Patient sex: M
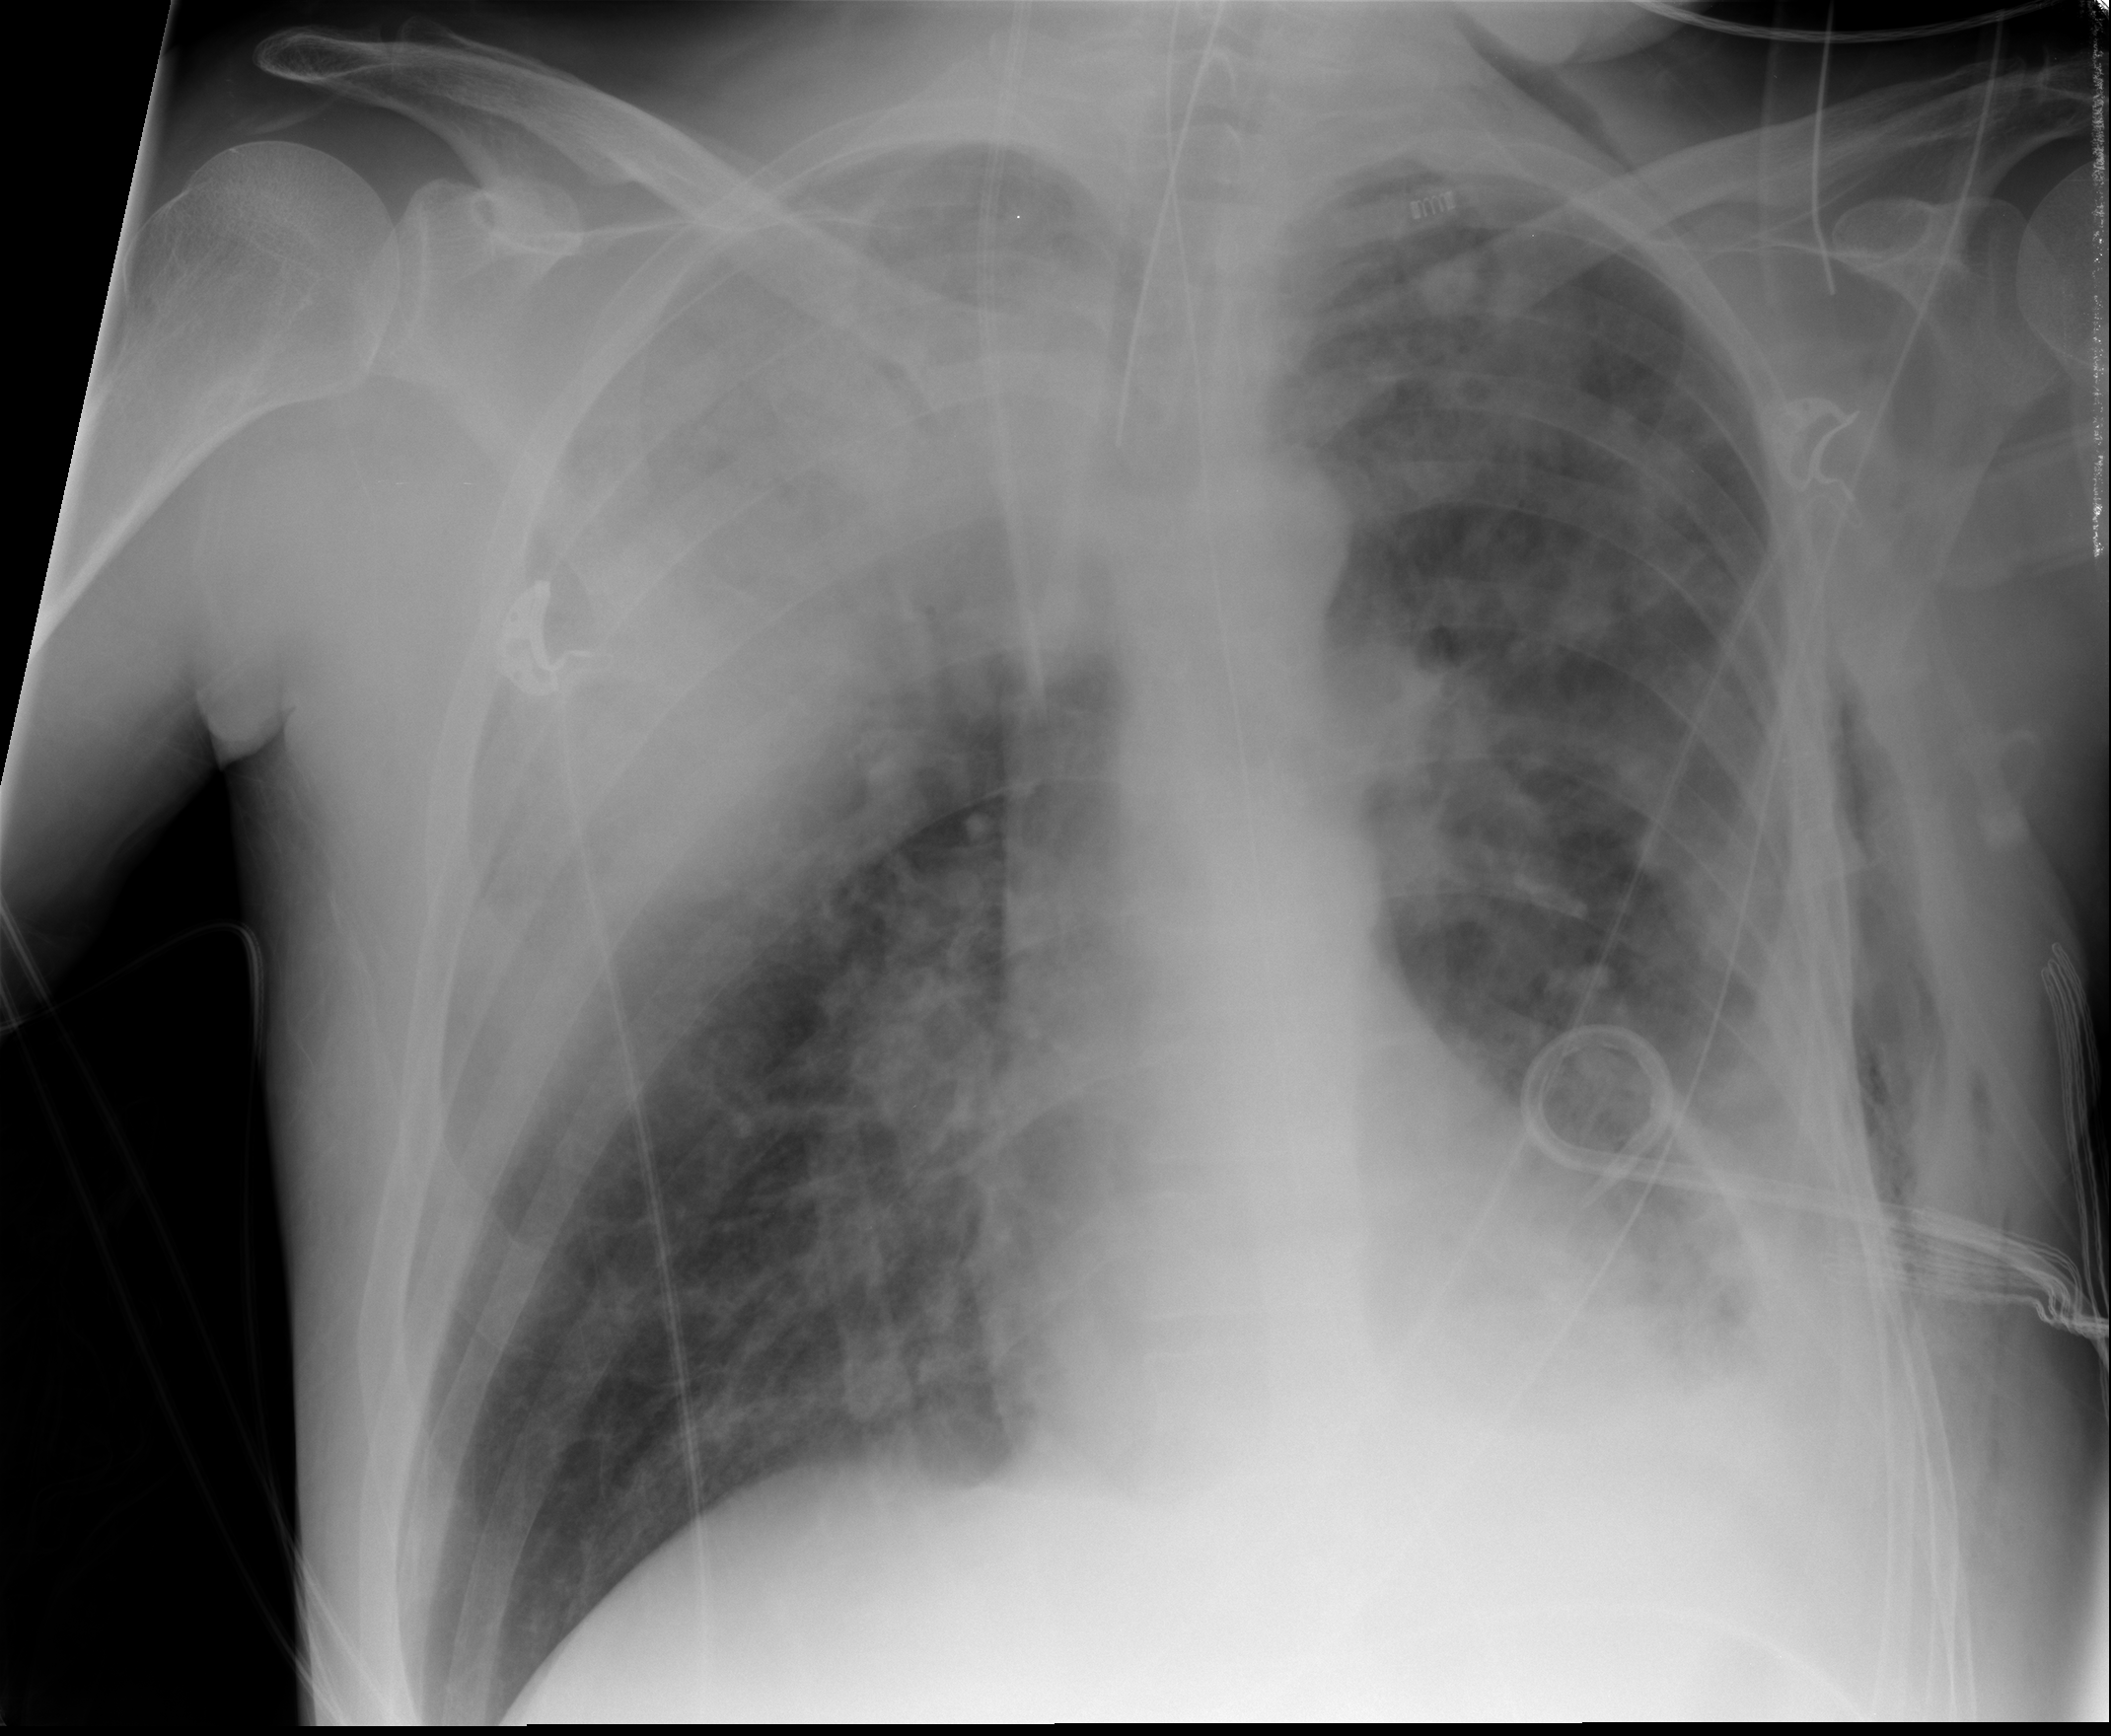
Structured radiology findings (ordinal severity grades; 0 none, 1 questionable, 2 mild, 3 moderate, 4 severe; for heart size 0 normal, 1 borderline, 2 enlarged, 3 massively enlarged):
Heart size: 0
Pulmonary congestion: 2
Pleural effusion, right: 0
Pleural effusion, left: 2
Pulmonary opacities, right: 2
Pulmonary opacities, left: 3
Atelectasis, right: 4
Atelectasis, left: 3